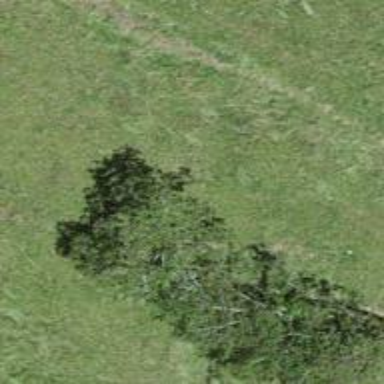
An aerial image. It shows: Row of trees in natural setting.